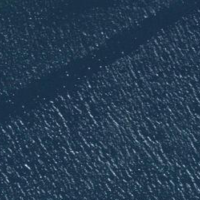
EUNIS habitat code: 14
Species observed at this site:
Campanula barbata
Neotinea ustulata